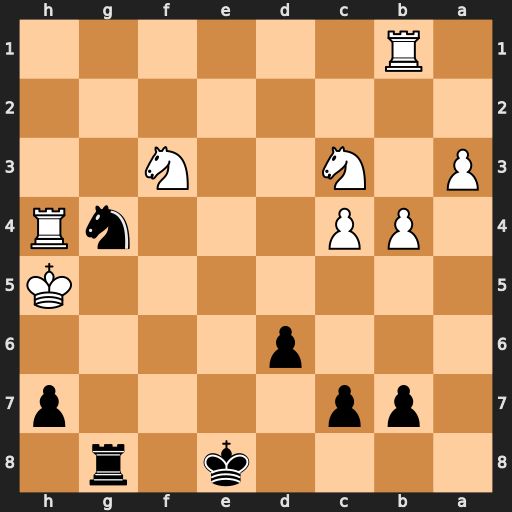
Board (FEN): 4k1r1/1pp4p/3p4/7K/1PP3nR/P1N2N2/8/1R6
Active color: b
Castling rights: -
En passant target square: -
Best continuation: Nf6+ Kh6 Rg6#